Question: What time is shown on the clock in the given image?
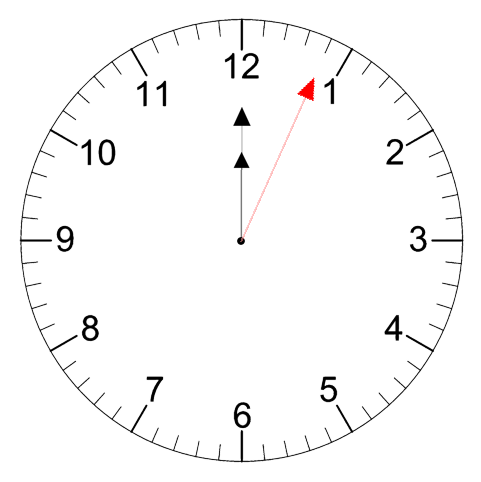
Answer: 12:00:04